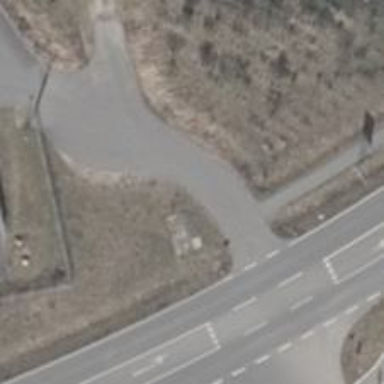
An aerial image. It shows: Asphalt footway.